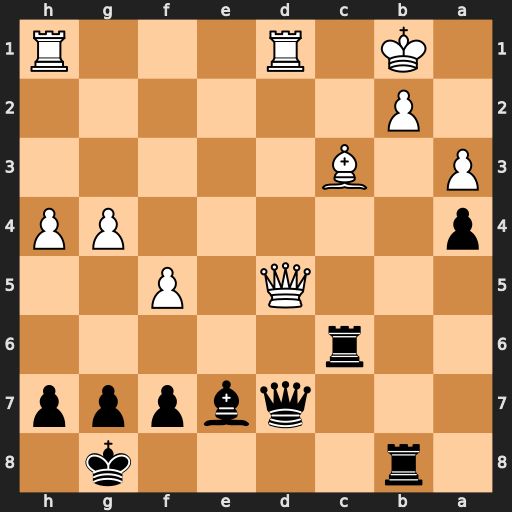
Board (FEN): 1r4k1/3qbppp/2r5/3Q1P2/p5PP/P1B5/1P6/1K1R3R
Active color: b
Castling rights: -
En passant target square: -
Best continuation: Qxd5 Rxd5 Rxc3